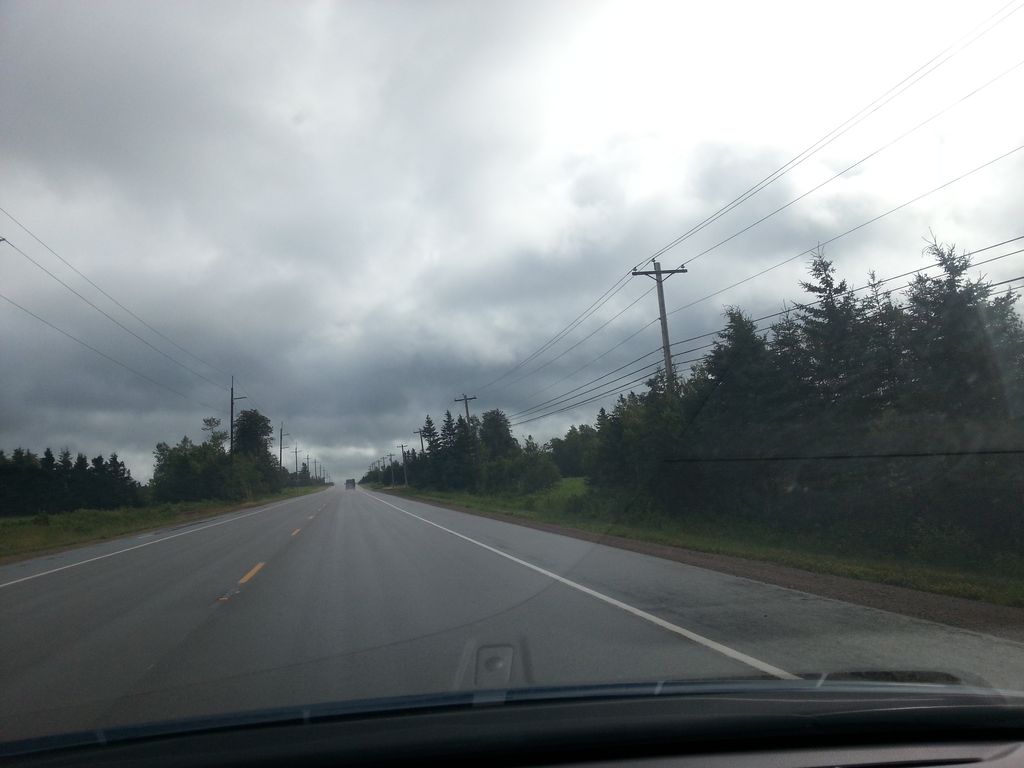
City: charlottetown